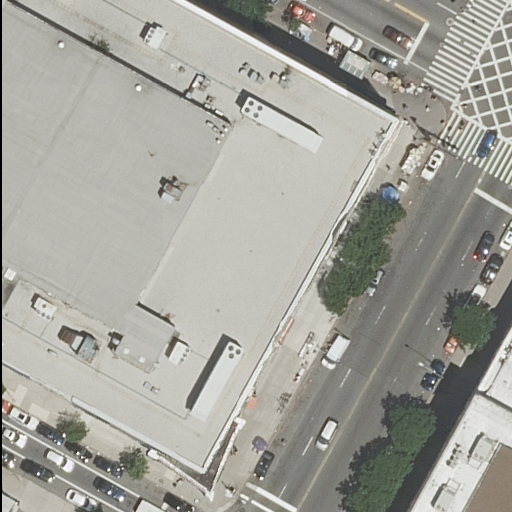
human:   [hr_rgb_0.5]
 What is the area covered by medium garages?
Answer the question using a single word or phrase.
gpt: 0m2

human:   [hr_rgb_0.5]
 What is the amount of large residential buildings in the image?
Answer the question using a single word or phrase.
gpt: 1

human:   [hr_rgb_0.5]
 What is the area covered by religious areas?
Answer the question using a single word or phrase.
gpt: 0m2

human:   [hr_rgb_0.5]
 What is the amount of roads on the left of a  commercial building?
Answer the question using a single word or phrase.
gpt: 0

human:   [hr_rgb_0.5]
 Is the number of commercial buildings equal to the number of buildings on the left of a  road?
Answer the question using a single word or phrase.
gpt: no

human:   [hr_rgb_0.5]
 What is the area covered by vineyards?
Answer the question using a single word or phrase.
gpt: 0m2

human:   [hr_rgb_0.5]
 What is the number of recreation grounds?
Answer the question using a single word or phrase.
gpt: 0

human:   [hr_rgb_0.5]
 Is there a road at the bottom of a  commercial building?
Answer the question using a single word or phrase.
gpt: no

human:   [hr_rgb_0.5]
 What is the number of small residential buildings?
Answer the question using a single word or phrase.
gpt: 1

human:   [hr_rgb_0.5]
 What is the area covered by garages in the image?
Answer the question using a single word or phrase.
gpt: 0m2

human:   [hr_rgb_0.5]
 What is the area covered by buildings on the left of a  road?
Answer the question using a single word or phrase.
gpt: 379m2

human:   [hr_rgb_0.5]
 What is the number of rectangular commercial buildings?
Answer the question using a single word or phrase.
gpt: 0

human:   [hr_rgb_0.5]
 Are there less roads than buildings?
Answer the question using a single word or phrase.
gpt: no

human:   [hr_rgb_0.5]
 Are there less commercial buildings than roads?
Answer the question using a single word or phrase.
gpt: yes

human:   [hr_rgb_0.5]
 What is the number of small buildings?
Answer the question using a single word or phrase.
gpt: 1

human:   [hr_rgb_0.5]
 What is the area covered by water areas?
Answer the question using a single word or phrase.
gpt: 0m2

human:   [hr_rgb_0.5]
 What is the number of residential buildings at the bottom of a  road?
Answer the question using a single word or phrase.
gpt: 2

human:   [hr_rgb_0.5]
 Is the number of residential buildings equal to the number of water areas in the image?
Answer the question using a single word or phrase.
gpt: no

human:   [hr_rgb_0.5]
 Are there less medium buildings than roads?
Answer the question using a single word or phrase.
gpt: yes

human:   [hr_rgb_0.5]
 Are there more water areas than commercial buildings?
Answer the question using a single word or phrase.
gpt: no

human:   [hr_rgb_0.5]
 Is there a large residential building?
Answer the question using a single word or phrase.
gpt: yes

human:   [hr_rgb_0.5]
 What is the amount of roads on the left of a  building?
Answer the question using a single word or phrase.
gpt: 4

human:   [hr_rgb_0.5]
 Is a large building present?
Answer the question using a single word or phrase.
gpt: yes

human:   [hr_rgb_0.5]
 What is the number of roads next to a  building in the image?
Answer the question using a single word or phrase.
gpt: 4

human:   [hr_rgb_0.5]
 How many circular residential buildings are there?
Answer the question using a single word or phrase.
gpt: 0

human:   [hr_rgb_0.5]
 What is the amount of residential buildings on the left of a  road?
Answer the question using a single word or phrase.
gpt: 2

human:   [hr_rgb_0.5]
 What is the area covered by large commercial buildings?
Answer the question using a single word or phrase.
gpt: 0m2

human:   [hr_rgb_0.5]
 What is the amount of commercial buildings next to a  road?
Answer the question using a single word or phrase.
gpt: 0

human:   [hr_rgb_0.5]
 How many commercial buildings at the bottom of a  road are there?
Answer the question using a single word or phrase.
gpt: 0

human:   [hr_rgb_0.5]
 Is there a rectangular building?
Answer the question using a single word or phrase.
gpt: yes

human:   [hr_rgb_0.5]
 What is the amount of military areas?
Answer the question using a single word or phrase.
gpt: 0

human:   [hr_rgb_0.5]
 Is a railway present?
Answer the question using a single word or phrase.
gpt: no

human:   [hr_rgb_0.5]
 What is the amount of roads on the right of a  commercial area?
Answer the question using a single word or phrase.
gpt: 0

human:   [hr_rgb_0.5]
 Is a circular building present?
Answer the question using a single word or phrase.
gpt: no

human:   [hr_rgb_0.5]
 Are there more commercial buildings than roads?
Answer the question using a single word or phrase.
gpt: no

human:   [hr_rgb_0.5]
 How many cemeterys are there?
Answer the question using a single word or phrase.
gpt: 0